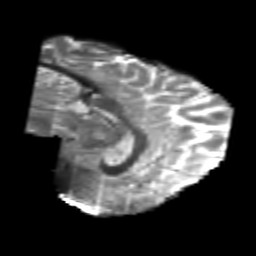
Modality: T2w
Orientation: sagittal
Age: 22
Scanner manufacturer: philips
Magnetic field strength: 3 T
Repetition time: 8.584 s
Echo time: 0.1268 s